Question: While running the following code it should be focused(like cursor on button) on the button named focussed shown here. But its not working

Html code :
'''
<body ng-controller="TextController">
<button ng-click="clickUnfocused()">Not focussed</button>
<button ngbk-focus ng-click="clickfocused()">focussed</button>
<div>{{message.text}}</div>
</body>
'''
Javascript code :
'''
var kitkatmodule = angular.module('Kitkat', ['directives']);
kitkatmodule.controller('TextController',function($scope) {
$scope.message = {text:"nothin clicked"};
$scope.clickUnfocused = function() {
$scope.message.text = "Click Unfocused";
}
$scope.clickfocused = function() {
$scope.message.text = "clickfocused";
}
});
kitkatmodule.directive('ngbkFocus', function(){
return {
link : function(scope, element, attrs, controller) {
element[0].focus();
}
};
});
'''
How to fix this
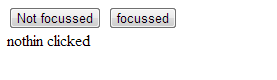
Answer: while working with directives we need to add angular-resource.js file